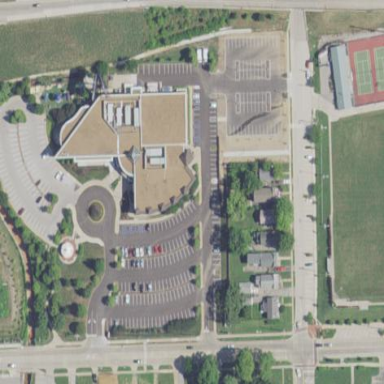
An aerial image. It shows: Community centre building.